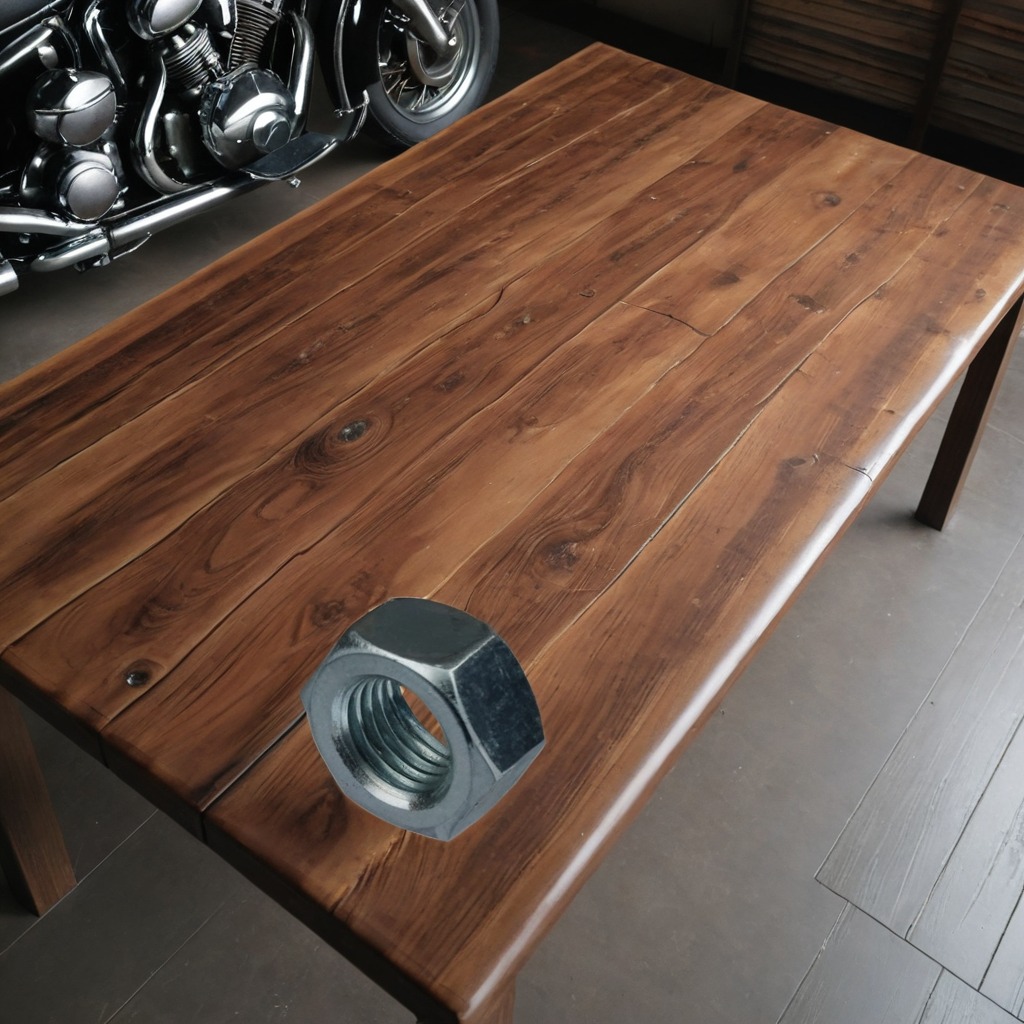
A metal nut is lying on the oil-spilled wooden table in a vintage motorcycle garage.